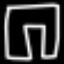
Label: pants